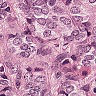
Metastatic tissue present: yes